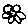
Label: flower